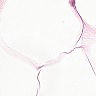
Metastatic tissue present: no